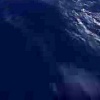
Label: water